Question: I want to display a calendar for a 3 day event. And I want it to look something like this:

The Day 1, 2, 3 are links and when clicked I want the the calendar to act like a slider and slide to the next calendar. I've been searching online for things like "html website calendar display", "jquery calendar plugin", etc and nothing that I wanted came up. I really don't understand how I would go about implementing this, is this pure html+css or does it have jquery? Where can i find some demos/tutorials to design and implement calendars such as the one above?
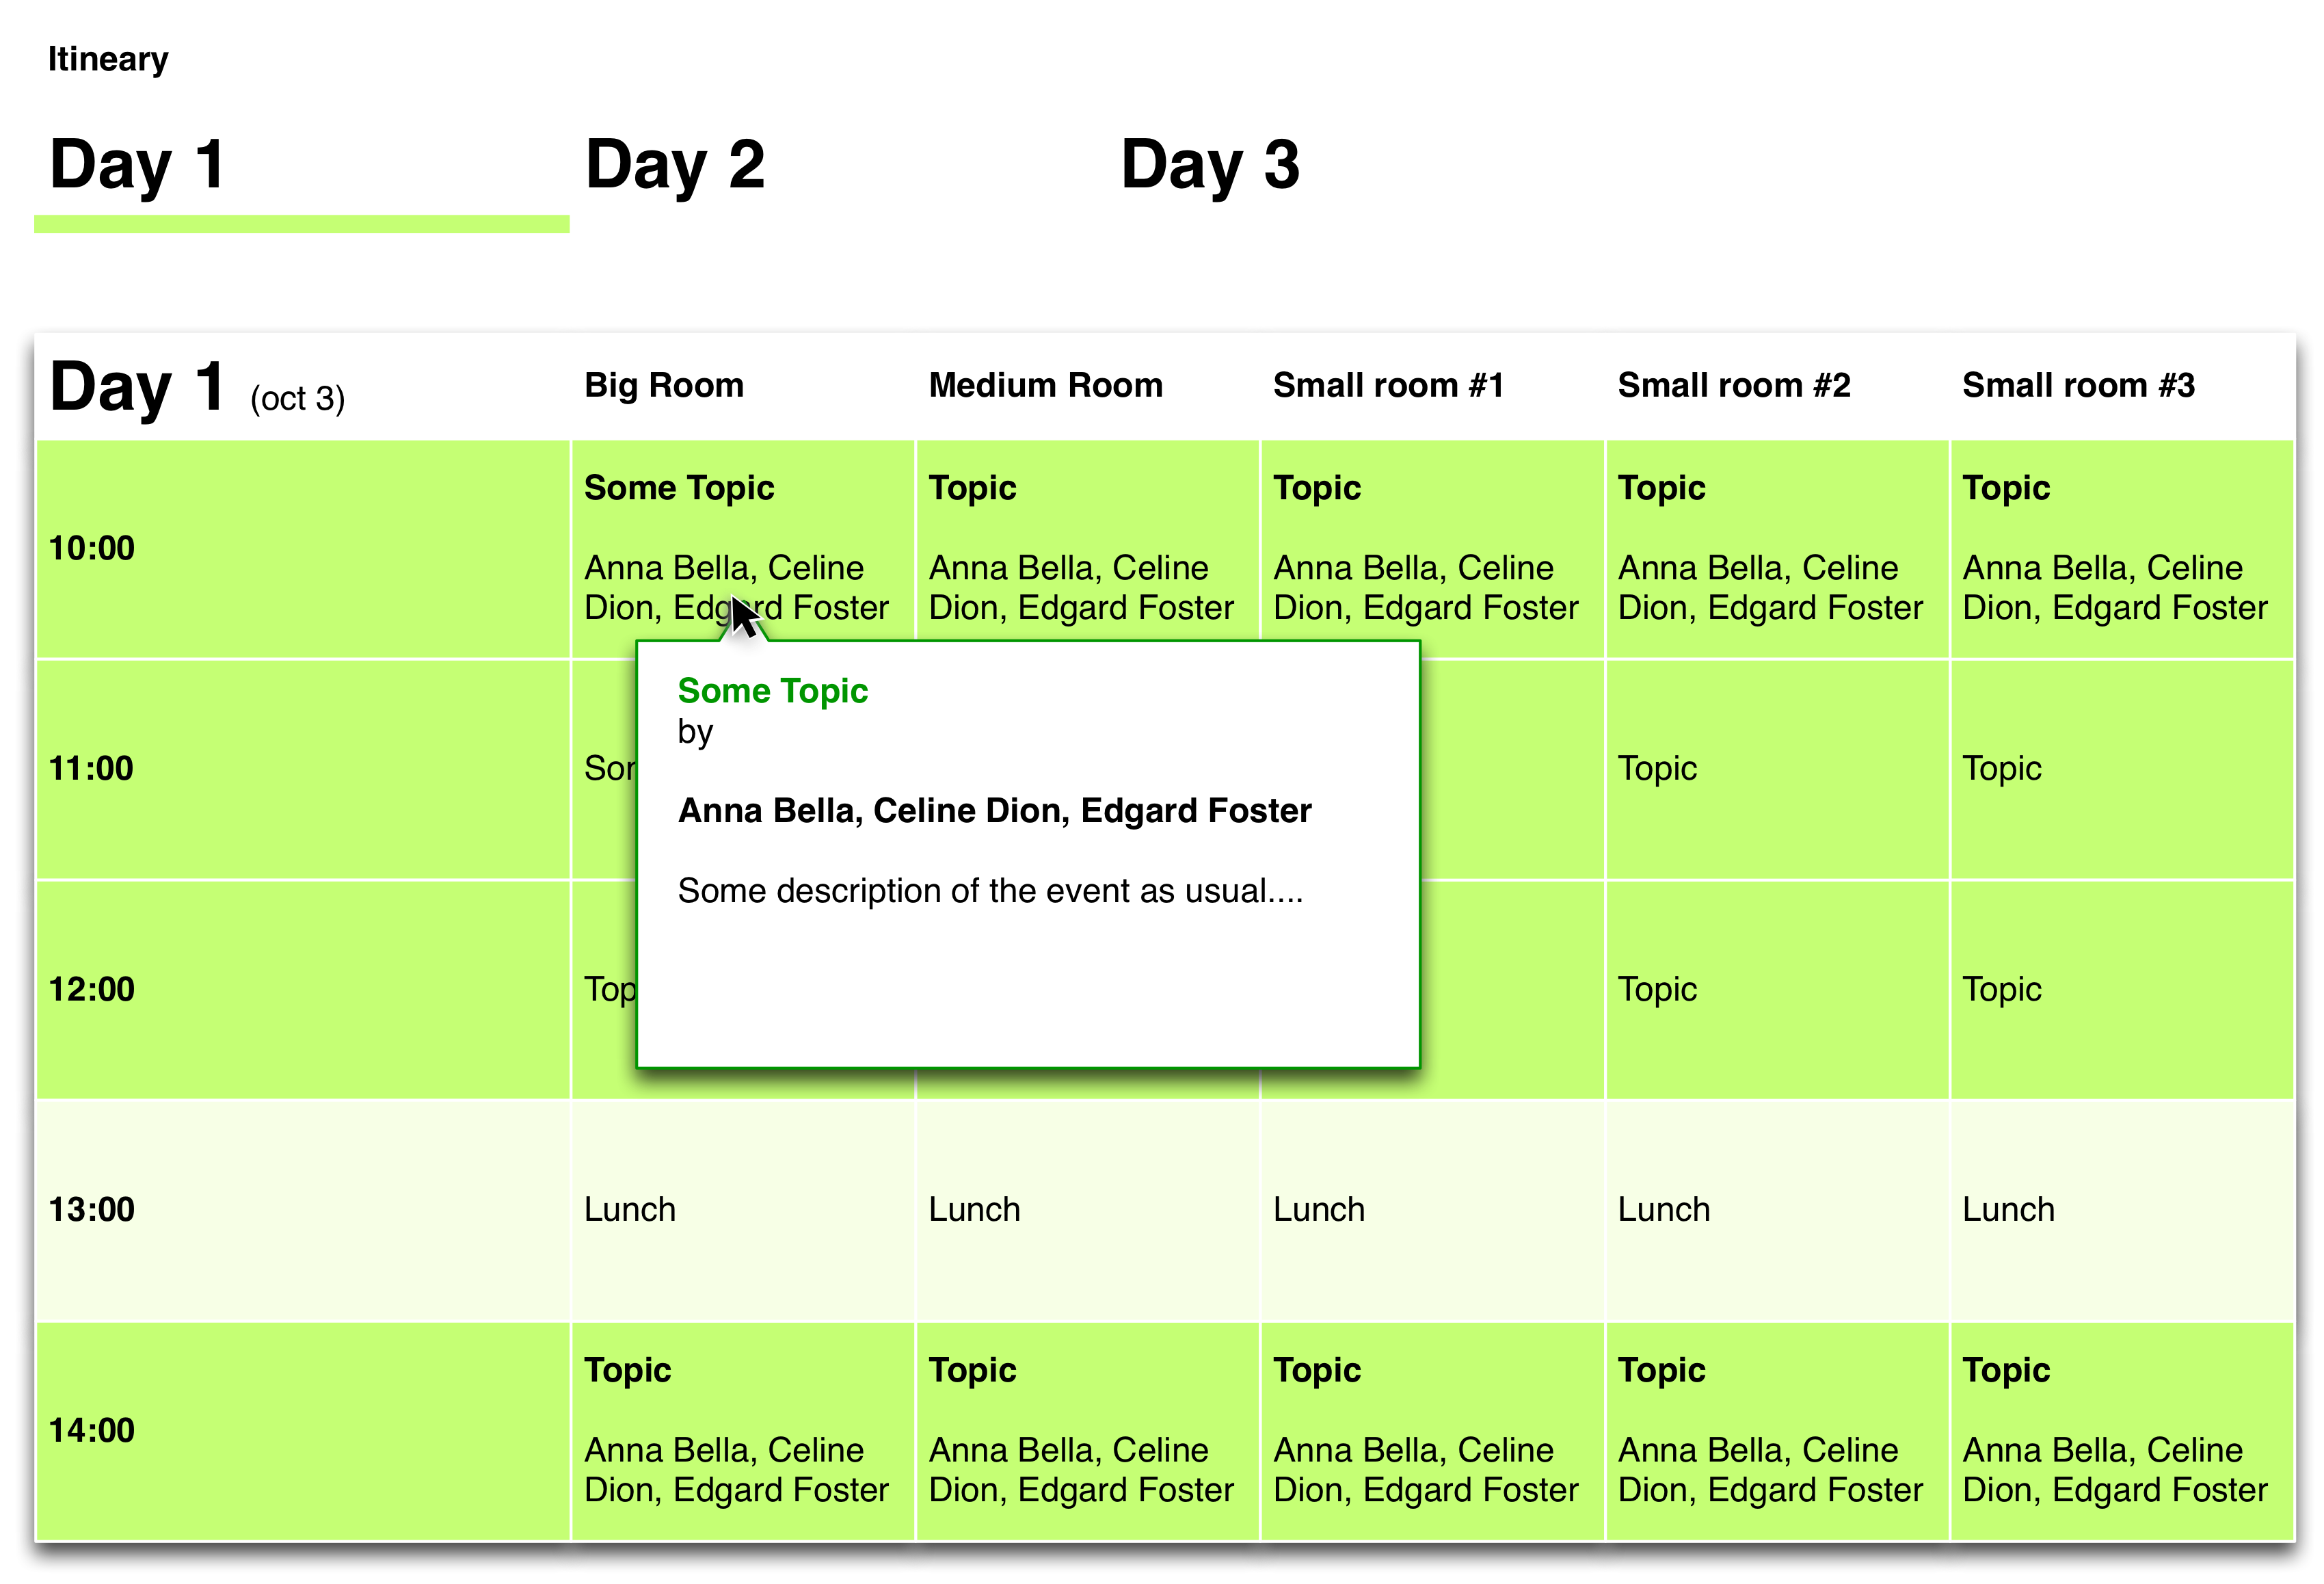
Answer: new: <URL>
## jsBin demo
'''
var start_day = 0; // set your start day to show first!
$('.day').fadeTo(0,0.3).eq(start_day).fadeTo(0,1);
$('ul#calendar_navigation li').eq(start_day).addClass('active');
var calWidth = $('#calendar').width();
$('ul#calendar_navigation li').click(function(){
$('ul#calendar_navigation li').removeClass('active');
$(this).addClass('active');
var thisIndex = $(this).index();
$('.day').stop().fadeTo(300,0.3).eq(thisIndex).fadeTo(300,1);
$('#days').stop().animate({left: '-'+calWidth*thisIndex },800);
});
'''
'''
<ul id="calendar_navigation">
<li>Day 1</li>
<li>Day 2</li>
<li>Day 3</li>
</ul>
<div id="days">
<div class="day">
<table>
<thead>
<tr>
<th>Day 1 (oct 3)</th>
<th>Big room</th>
<th>Medium room</th>
<th>Small room #1</th>
<th>Small room #2</th>
<th>Small room #3</th>
</tr>
</thead>
<tbody>
<tr>
<td>10:00</td>
<td></td>
<td></td>
<td></td>
<td></td>
<td></td>
</tr>
<tr>
<td>11:00</td>
<td></td>
<td></td>
<td></td>
<td></td>
<td></td>
</tr>
<tr>
<td>12:00</td>
<td></td>
<td></td>
<td></td>
<td></td>
<td></td>
</tr>
</tbody>
</table>
</div>
<!-- -->
<div class="day">
<table>
<thead>
<tr>
<th>Day 2 (oct 4)</th>
<th>Big room</th>
<th>Medium room</th>
<th>Small room #1</th>
<th>Small room #2</th>
<th>Small room #3</th>
</tr>
</thead>
<tbody>
<tr>
<td>10:00</td>
<td></td>
<td></td>
<td></td>
<td></td>
<td></td>
</tr>
<tr>
<td>11:00</td>
<td></td>
<td></td>
<td></td>
<td></td>
<td></td>
</tr>
<tr>
<td>12:00</td>
<td></td>
<td></td>
<td></td>
<td></td>
<td></td>
</tr>
</tbody>
</table>
</div>
<!-- -->
<div class="day">
<table>
<thead>
<tr>
<th>Day 3 (oct 5)</th>
<th>Big room</th>
<th>Medium room</th>
<th>Small room #1</th>
<th>Small room #2</th>
<th>Small room #3</th>
</tr>
</thead>
<tbody>
<tr>
<td>10:00</td>
<td></td>
<td></td>
<td></td>
<td></td>
<td></td>
</tr>
<tr>
<td>11:00</td>
<td></td>
<td></td>
<td></td>
<td></td>
<td></td>
</tr>
<tr>
<td>12:00</td>
<td></td>
<td></td>
<td></td>
<td></td>
<td></td>
</tr>
</tbody>
</table>
</div>
</div><!-- days -->
</div>
</div><!-- cal. wrapper -->
'''
'''
body{
font-family:arial;
}
/* CALENDAR */
#calendar_wrapper{
position:relative;
margin:0 auto;
width:100%;
overflow:hidden;
}
#calendar{
position:relative;
margin:0 auto;
width:800px;
}
ul#calendar_navigation{
list-style:none;
padding:0;
font-size:30px;
height:30px;
}
ul#calendar_navigation li{
padding-right:30px;
display:block;
float:left;
list-style:none;
}
ul#calendar_navigation li.active{
list-style:none;
border-bottom:5px solid #C5FF74;
}
#days{
clear:both;
position:relative;
width:999999px;
}
.day{
position:relative;
float:left;
left:0px;
width:800px;
box-shadow:0px 2px 4px #999;
}
#calendar table{
font-size:13px;
width:100%;
}
#calendar table tr th,
#calendar table tr td{
vertical-align:middle;
height:50px;
width:15%;
padding:1%;
}
#calendar table tr td{
background-color:#C5FF74;
}
#calendar table tr{
vertical-align:middle;
}
#calendar table tr td:first-child{
width:140px;
}
'''